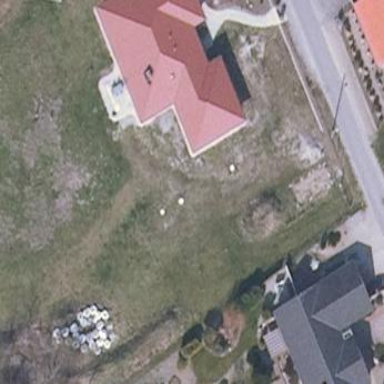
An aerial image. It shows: Detached building with hipped roof.